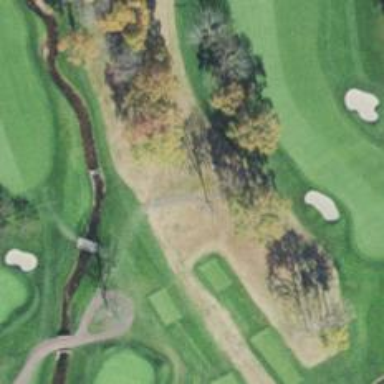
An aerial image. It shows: Service road designated as golf cart path.